Question: Im having trouble with my JSON because it show extra character which is not needed.
---
this is the code i've use to query it from my dbase.
'''
public function getPostList(){
$query = "CALL sample3()";
$result = mysql_query($query) or die(mysql_error());
while ($row = mysql_fetch_array($result)) {
$post = new Post();
$post->setId($row['id']);
$post->setBody($row['body']);
//$post->setImage($row['imgurl']);
$post->setImage("sgwebpost.atwebpages.com/". $row['imgurl']);
$post->setStamp($row['stamp']);
$postList[] = $post;
}
return array('post'=> $postList);
}
echo json_encode($handler->getPostList());
'''
---
How can i remove that extra string? Big Help Thanks.
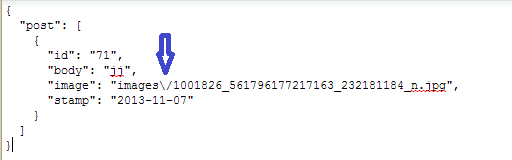
Answer: It's <URL> constant:
'''
echo json_encode($handler->getPostList(), JSON_UNESCAPED_SLASHES);
'''